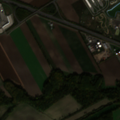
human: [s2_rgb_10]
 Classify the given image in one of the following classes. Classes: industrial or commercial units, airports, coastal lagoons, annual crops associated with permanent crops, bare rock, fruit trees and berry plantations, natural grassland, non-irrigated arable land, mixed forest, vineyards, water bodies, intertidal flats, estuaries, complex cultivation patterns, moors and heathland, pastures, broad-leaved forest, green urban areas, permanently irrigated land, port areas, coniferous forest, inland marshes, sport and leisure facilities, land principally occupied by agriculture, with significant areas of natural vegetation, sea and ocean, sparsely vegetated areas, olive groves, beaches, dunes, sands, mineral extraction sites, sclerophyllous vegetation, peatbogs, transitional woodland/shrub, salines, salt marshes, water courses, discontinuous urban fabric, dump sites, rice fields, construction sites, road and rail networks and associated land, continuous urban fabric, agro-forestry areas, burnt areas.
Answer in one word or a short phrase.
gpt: industrial or commercial units, sport and leisure facilities, non-irrigated arable land, land principally occupied by agriculture, with significant areas of natural vegetation, broad-leaved forest